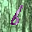
Label: 6